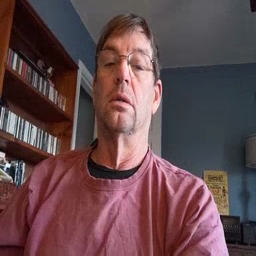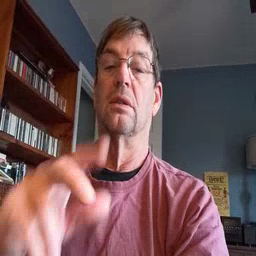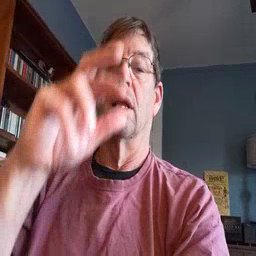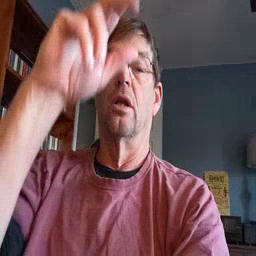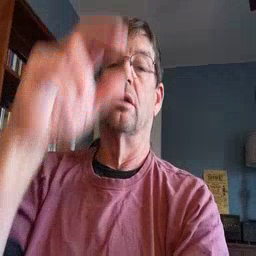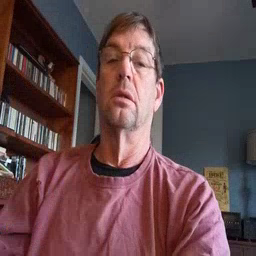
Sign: stairs